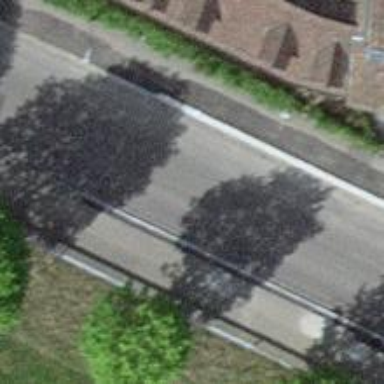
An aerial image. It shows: Bus stop with designated public transport stop position.